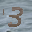
Label: 3